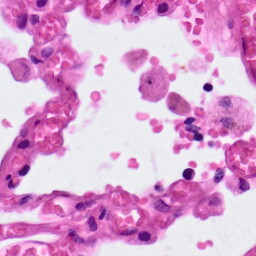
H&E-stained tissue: Lung